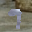
Label: 9